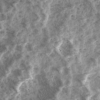
Label: not_dusty